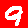
Digit: 9